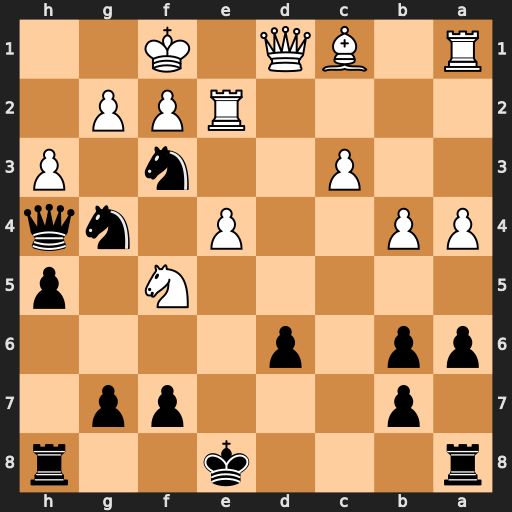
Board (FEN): r3k2r/1p3pp1/pp1p4/5N1p/PP2P1nq/2P2n1P/4RPP1/R1BQ1K2
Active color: b
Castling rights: kq
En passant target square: -
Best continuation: Ngh2#